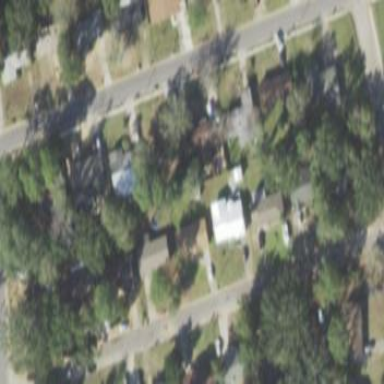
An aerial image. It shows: This residential area consists of single-family homes.